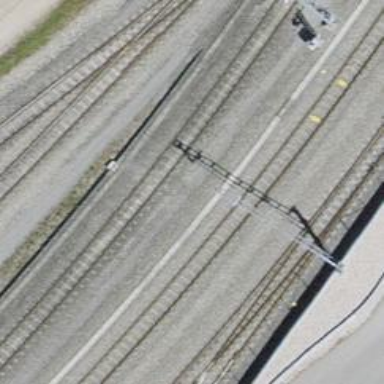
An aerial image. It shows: Narrow-gauge railway with single track. The railway is electrified with contact line.